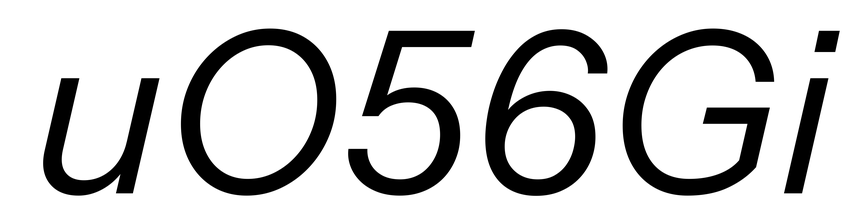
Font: InstrumentSans-Italic_Italic